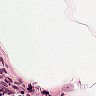
Metastatic tissue present: no